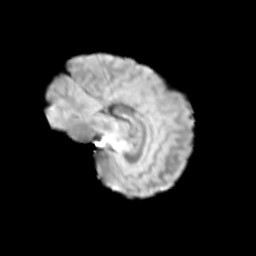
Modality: T2w
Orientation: sagittal
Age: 11
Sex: female
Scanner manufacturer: siemens
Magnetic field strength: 3 T
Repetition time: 3.8 s
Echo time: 0.07 s